Question: Background, I am converting images to ascii art. This works perfectly and even works with 24-bit color, converting the colors to the right rgb values. However, I now want to render the ascii art in 4-bit color palette rather than 24-bit.
How do I convert 24-bit colors to 4-bit with PHP?
More specifically, I have the standard IRC color pallet which I need to convert any given Hexidecimal or RGB value to. It is preferred that the colors match as best as possible when converted to the 4-bit color.
Other ideas I have had on this are to convert the image itself to a 4-bit palette (using GD, which is what I use to read in the colors right now) before trying to grab colors off of it. And another idea might be to define a color range for each of the following color and just check that the given 24-bit color is in the range, however I wouldn't know how to get the ranges for all colors into that palette.

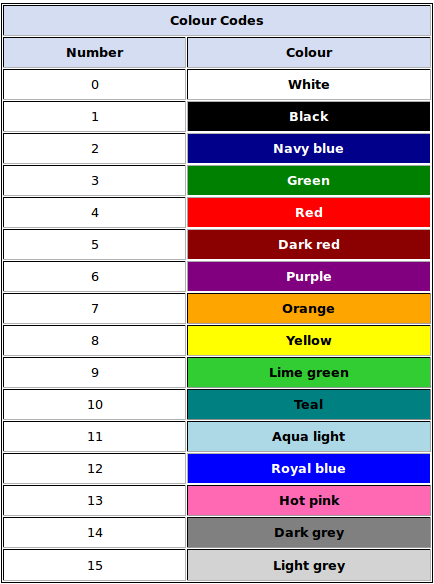
Answer: In the end, despite the wonderful suggestions surrounding imagemagick I found a good solution using straight php. I was able to calculate the closest color through the use of delta E 2000 with a modified version of php-color-difference library found on github, here is my fork: <URL>
The pertinent example is:
'''
<?php
include('lib/color_difference.class.php');
$palette = array(
'00' => array(255, 255, 255),
'01' => array(0, 0, 0),
'02' => array(0, 0, 139),
'03' => array(0, 128, 0),
'04' => array(255, 0, 0),
'05' => array(139, 0, 0),
'06' => array(128, 0, 128),
'07' => array(255, 165, 0),
'08' => array(255, 255, 0),
'09' => array(50, 205, 50),
'10' => array(0, 128, 128),
'11' => array(173, 216, 230),
'12' => array(0, 0, 255),
'13' => array(255, 105, 180),
'14' => array(128, 128, 128),
'15' => array(211, 211, 211),
);
$color_rgb = array(255, 255, 128);
$color_delta_e = new color_difference($color_rgb);
$match_index = $color_delta_e->getClosestMatch($palette);
$color = $palette[$match_index];
'''
I am pretty happy with this solution and smaller amount of overhead. Thanks for the suggestions guys.